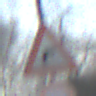
Verkehrszeichen: KurveRechts
Zusatzzeichen unten: Ueberholverbot
Umgebung: Outdoor, Suburban
Tageszeit: MorningAfternoon
Wetter: PartlyCloudy
Licht: Natural
Jahreszeit: NotSpecified
Kontrast: HighContrast